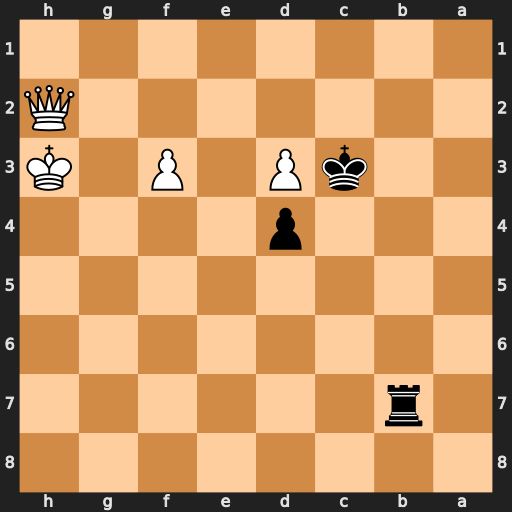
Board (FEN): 8/1r6/8/8/3p4/2kP1P1K/7Q/8
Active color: b
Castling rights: -
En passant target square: -
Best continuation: Rh7+ Kg2 Rxh2+ Kxh2 Kxd3 f4 Ke4 f5 Kxf5